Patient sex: F
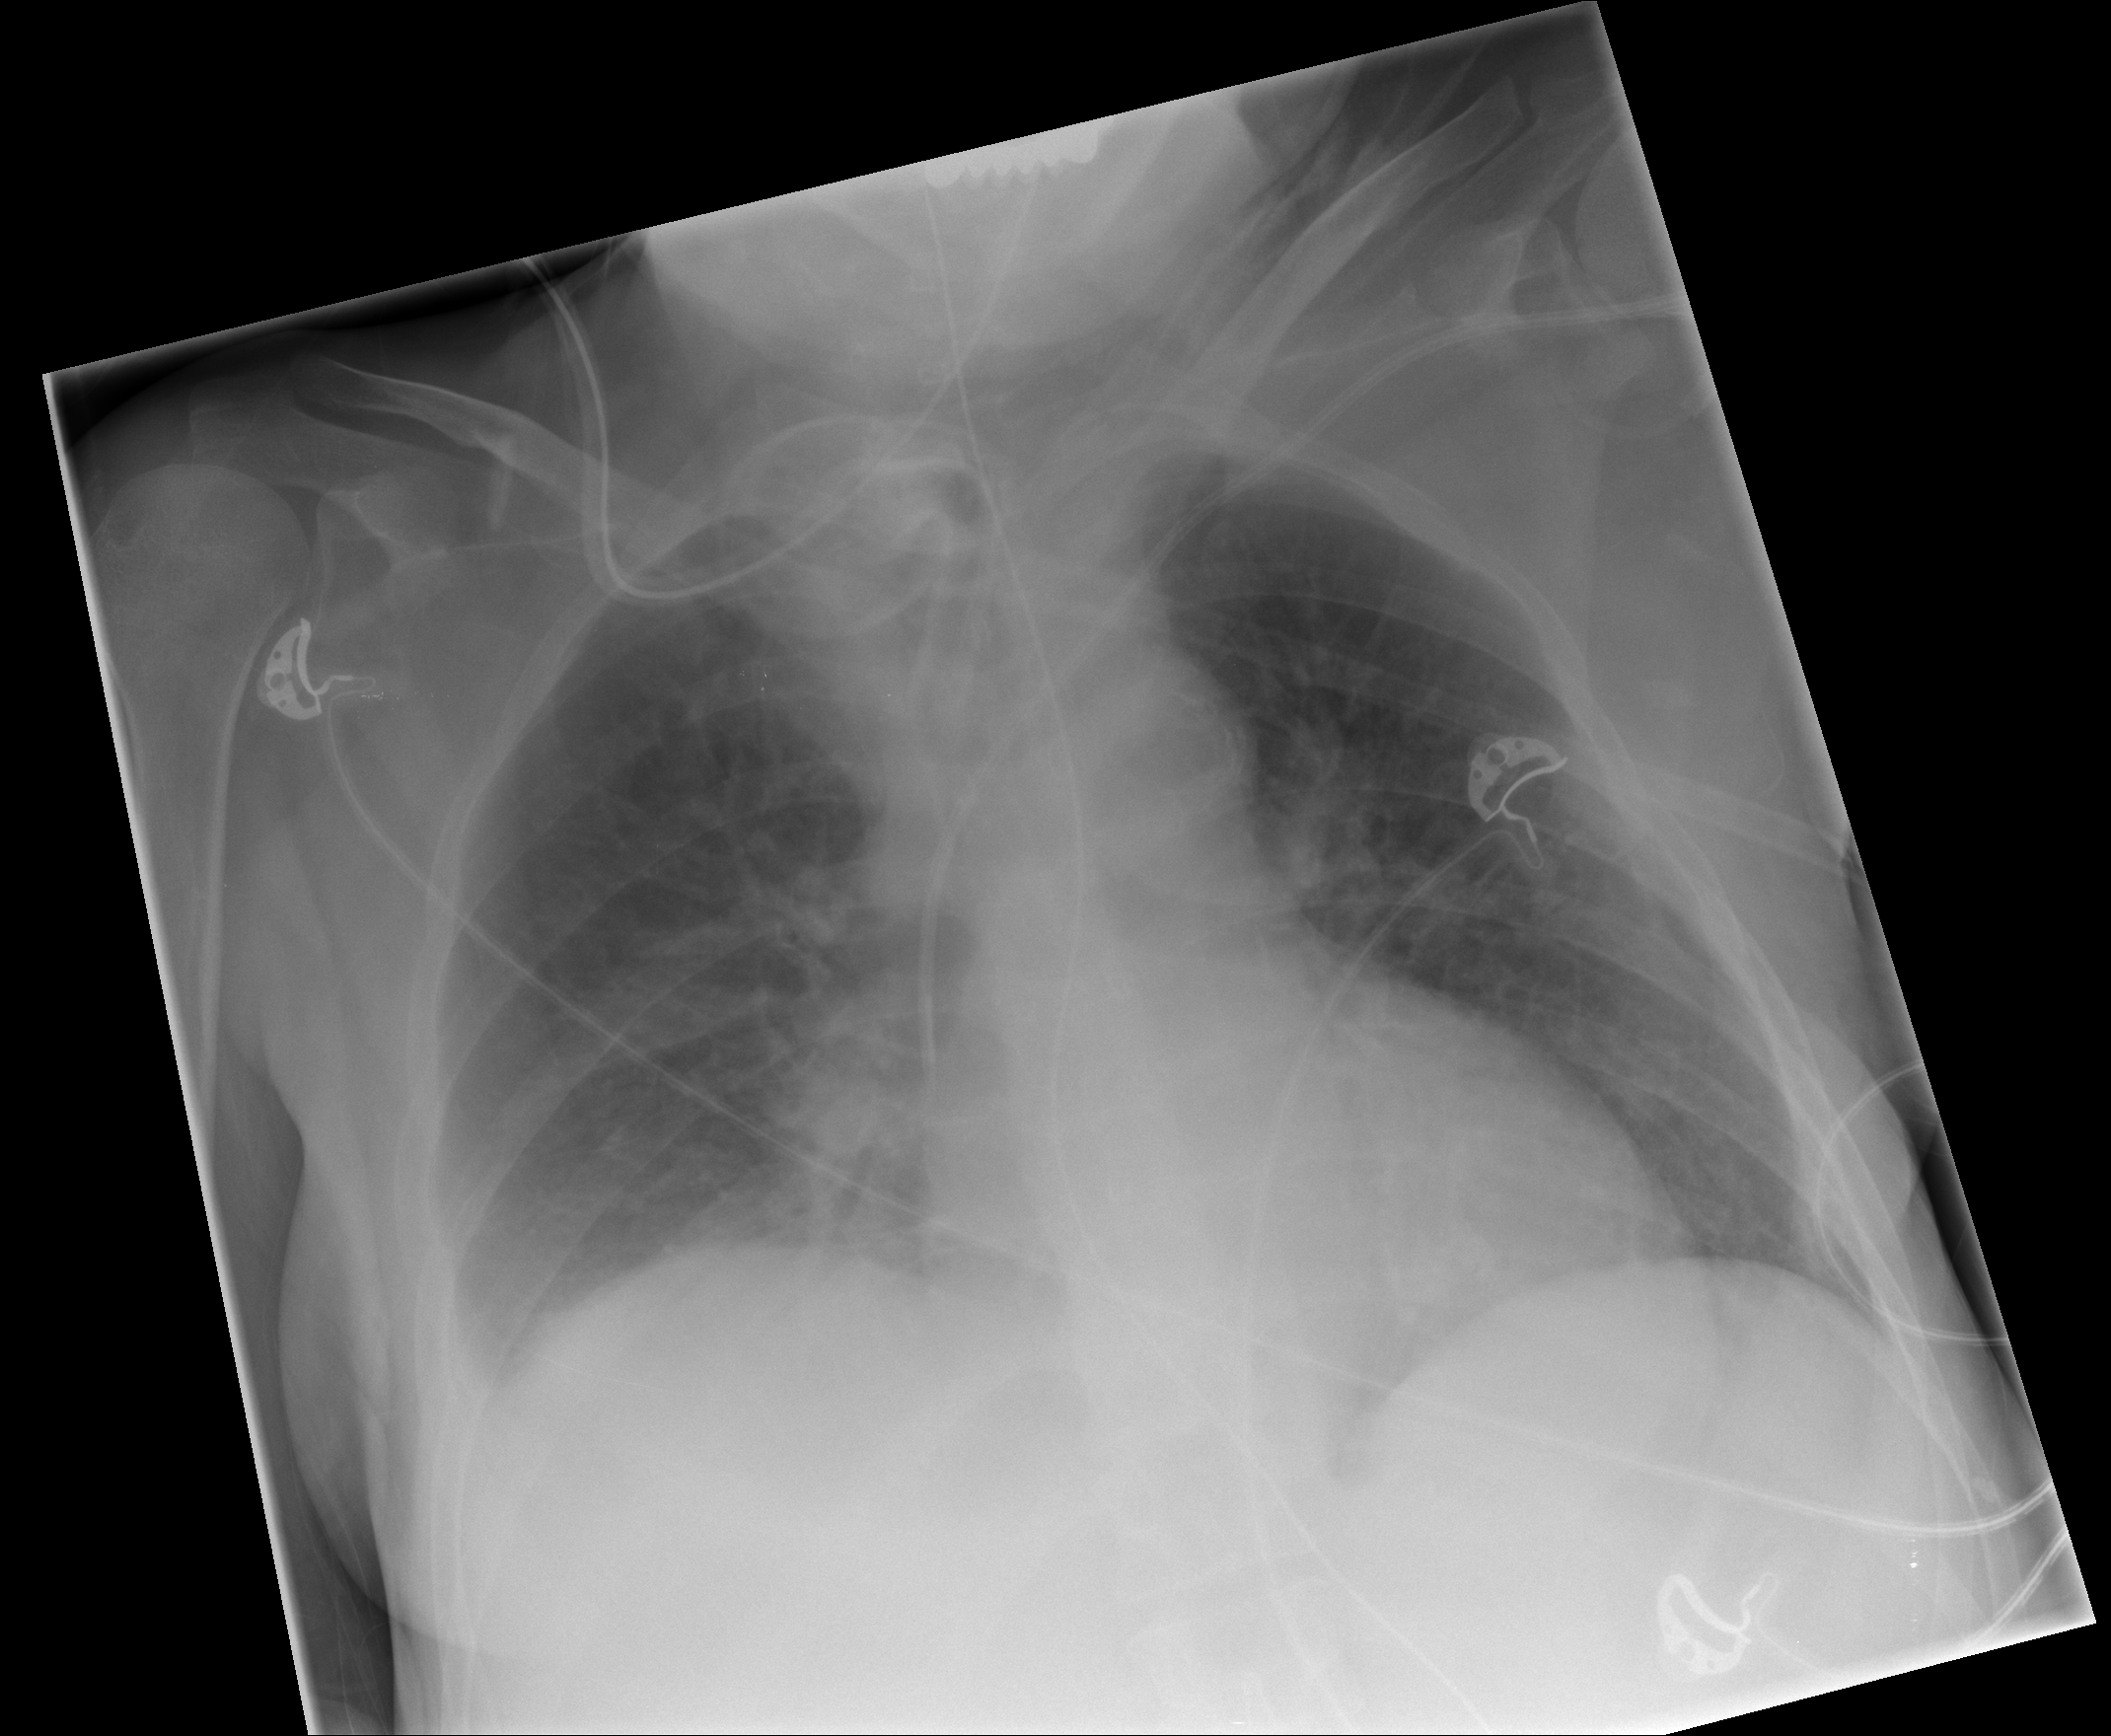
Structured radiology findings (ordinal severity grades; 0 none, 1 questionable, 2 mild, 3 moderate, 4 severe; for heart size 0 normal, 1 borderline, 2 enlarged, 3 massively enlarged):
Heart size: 0
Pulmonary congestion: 0
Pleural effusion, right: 0
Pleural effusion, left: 0
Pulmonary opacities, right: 1
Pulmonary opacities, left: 0
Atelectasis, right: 0
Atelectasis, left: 0